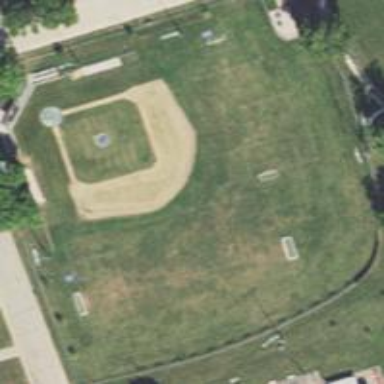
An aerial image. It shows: Baseball pitch for leisure and sports activities.